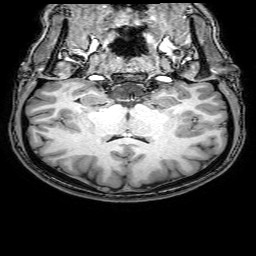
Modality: T1w
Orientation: sagittal
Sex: female
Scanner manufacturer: philips
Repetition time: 0.008075 s
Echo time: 0.00369 s